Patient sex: M
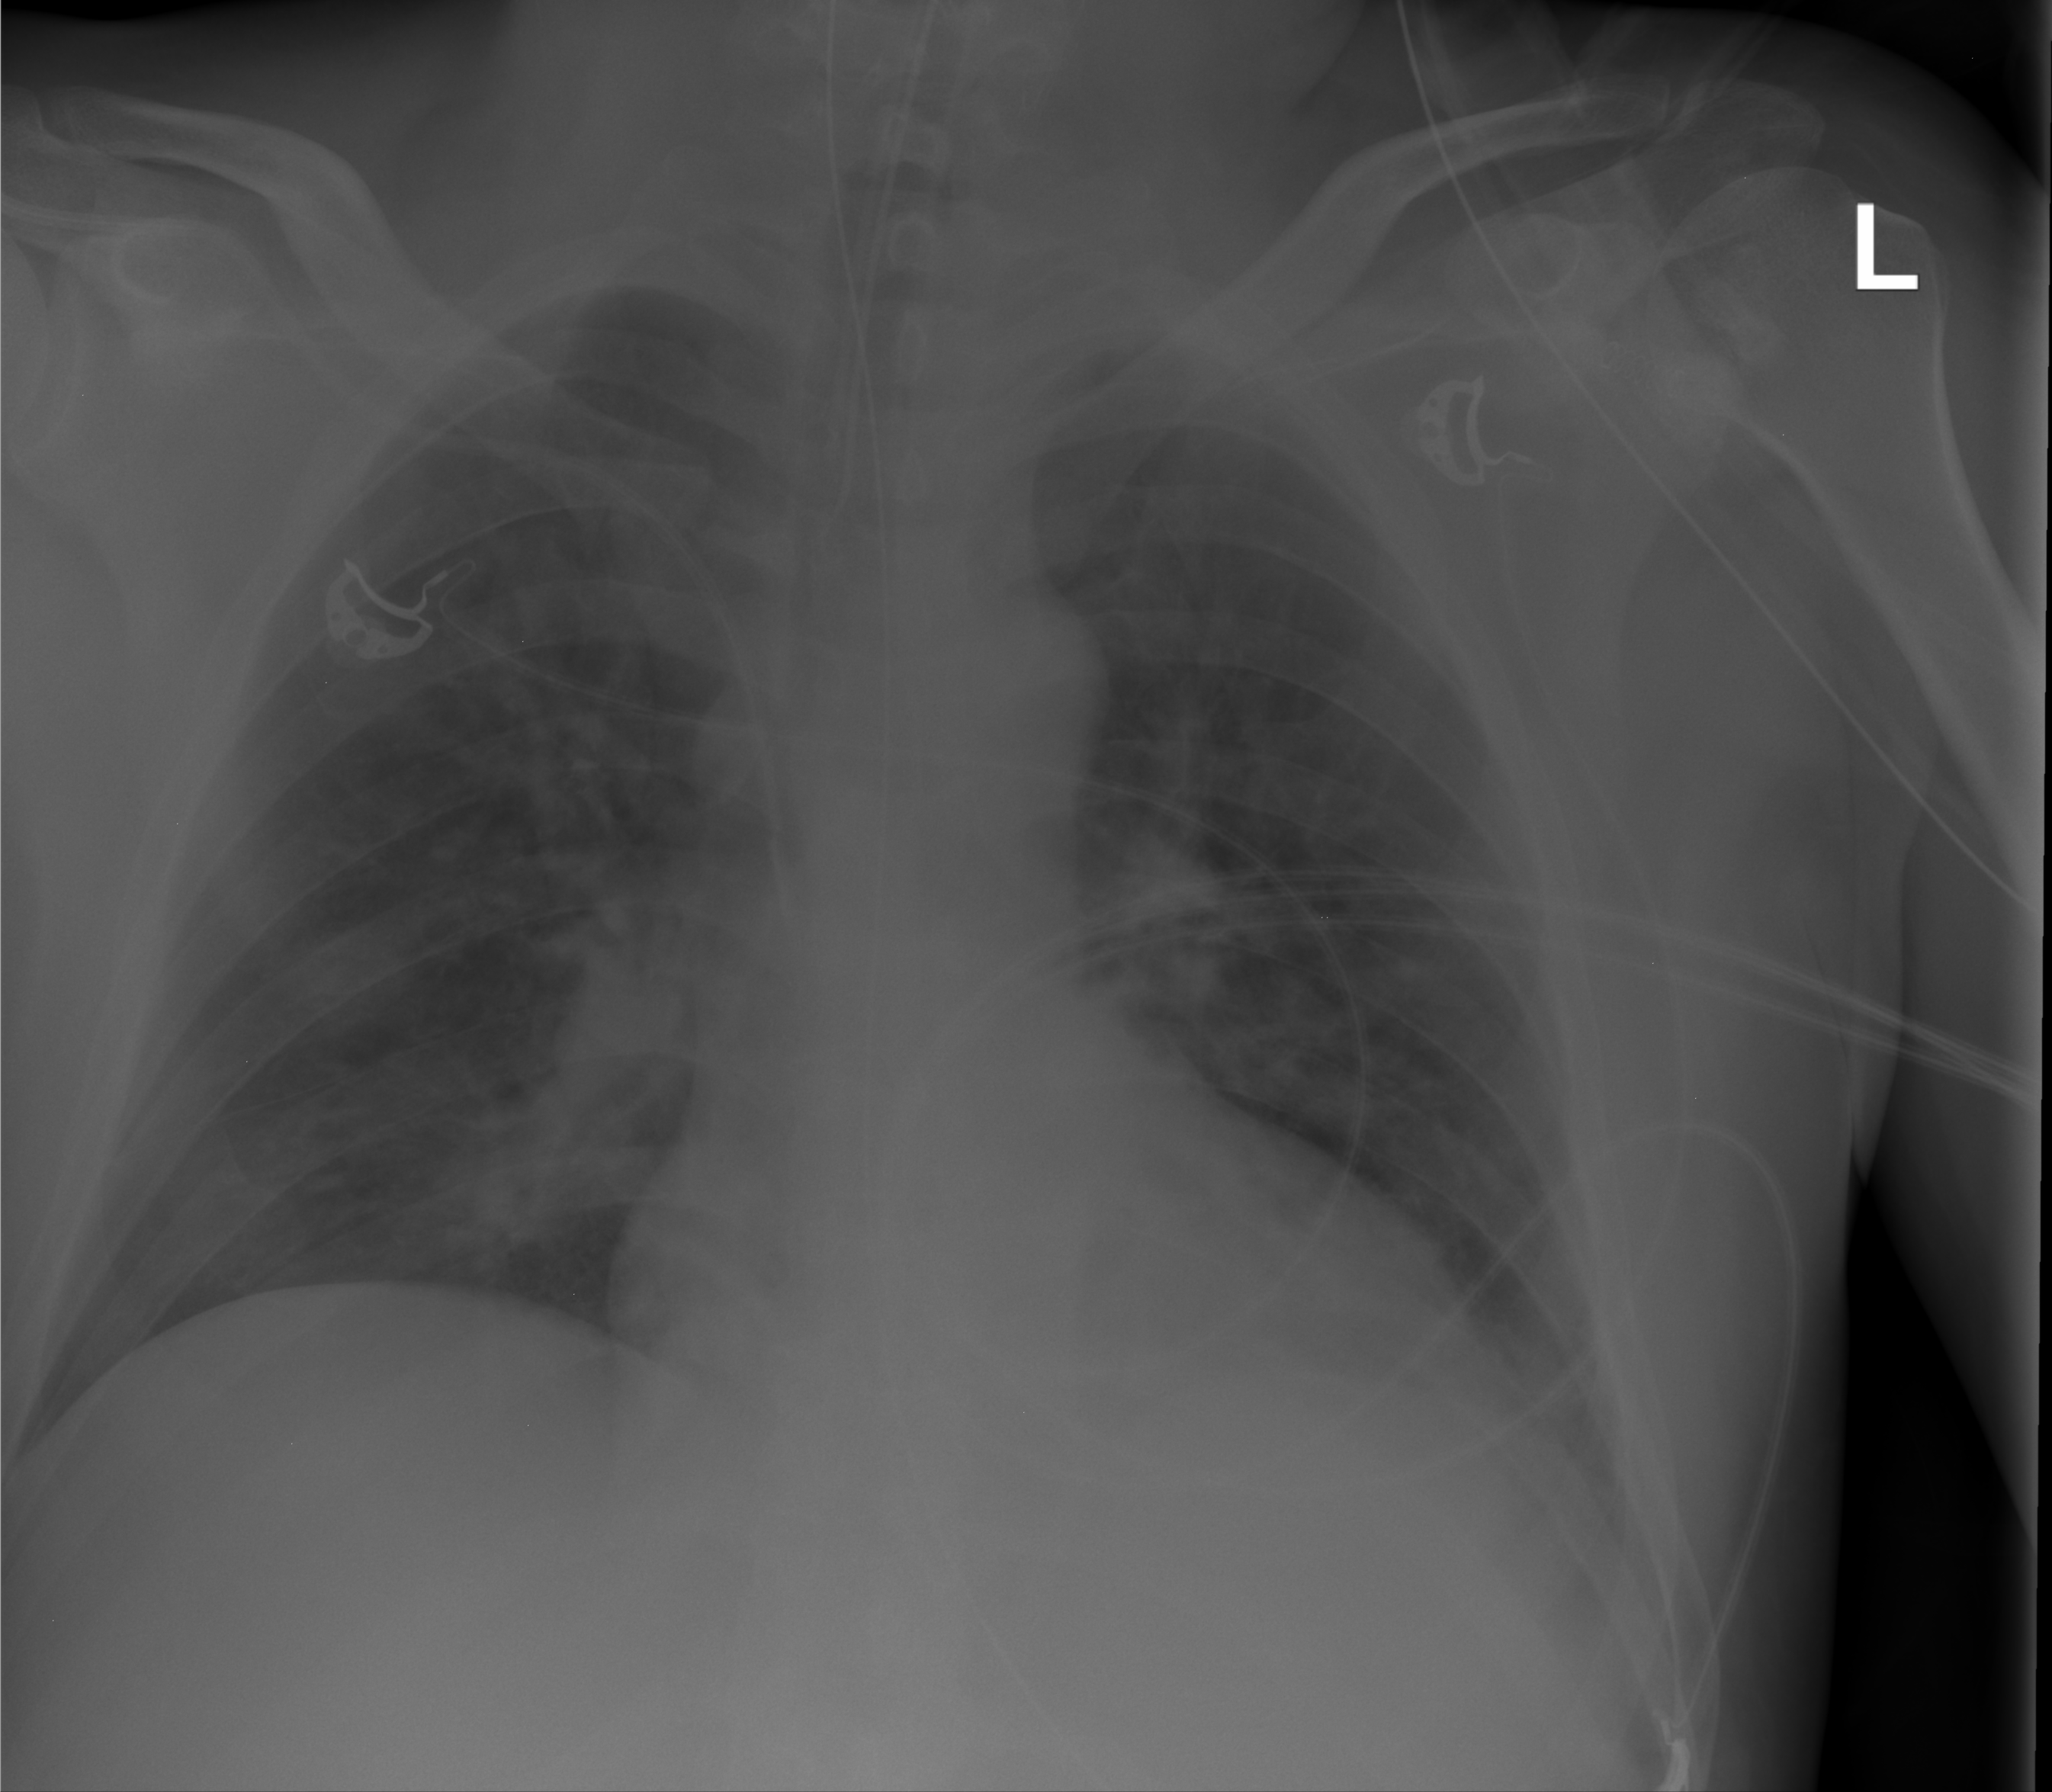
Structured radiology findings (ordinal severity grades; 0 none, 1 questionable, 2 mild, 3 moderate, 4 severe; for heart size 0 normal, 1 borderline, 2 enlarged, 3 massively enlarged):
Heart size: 1
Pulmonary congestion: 2
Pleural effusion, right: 0
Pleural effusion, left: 2
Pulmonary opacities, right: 2
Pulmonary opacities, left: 2
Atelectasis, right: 2
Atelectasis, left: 2